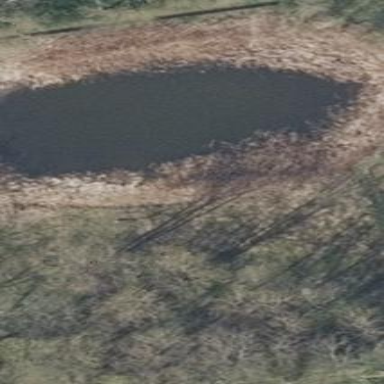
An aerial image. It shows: Peaceful pond surrounded by nature.